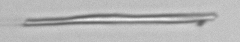
Label: fiber